Question: I am developing application which is showing map. I enabled User current location in map properties and its now showing dot indicating user's current location but now I want to enable Button in Bottom Left of below Pic (Snap shot of Maps application in iPhone).
Please tell me that how do I get this on Map

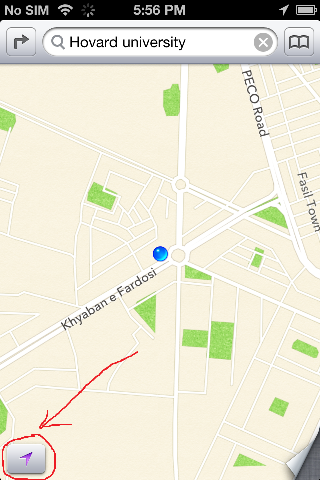
Answer: Here you can find the implementation of this
<URL>
Following is the code and you can find the images in the above given link
'''
//User Heading Button states images
UIImage *buttonImage = [UIImage imageNamed:@"greyButtonHighlight.png"];
UIImage *buttonImageHighlight = [UIImage imageNamed:@"greyButton.png"];
UIImage *buttonArrow = [UIImage imageNamed:@"LocationGrey.png"];
//Configure the button
userHeadingBtn = [UIButton buttonWithType:UIButtonTypeCustom];
[userHeadingBtn addTarget:self action:@selector(startShowingUserHeading:) forControlEvents:UIControlEventTouchUpInside];
//Add state images
[userHeadingBtn setBackgroundImage:buttonImage forState:UIControlStateNormal];
[userHeadingBtn setBackgroundImage:buttonImage forState:UIControlStateNormal];
[userHeadingBtn setBackgroundImage:buttonImageHighlight forState:UIControlStateHighlighted];
[userHeadingBtn setImage:buttonArrow forState:UIControlStateNormal];
//Button shadow
userHeadingBtn.frame = CGRectMake(5,425,39,30);
userHeadingBtn.layer.cornerRadius = 8.0f;
userHeadingBtn.layer.masksToBounds = NO;
userHeadingBtn.layer.shadowColor = [UIColor blackColor].CGColor;
userHeadingBtn.layer.shadowOpacity = 0.8;
userHeadingBtn.layer.shadowRadius = 1;
userHeadingBtn.layer.shadowOffset = CGSizeMake(0, 1.0f);
[self.mapView addSubview:userHeadingBtn];
'''